Question: I am building a Windows Phone 8.1 (non SilverLight) application. I want my ToggleButtons to look different when toggled, so I have the following code:
'''
<Page.Resources>
<!-- Custom style for Windows.UI.Xaml.Controls.Primitives.ToggleButton -->
<Style TargetType="ToggleButton">
<Setter Property="Background" Value="{ThemeResource ToggleButtonBackgroundThemeBrush}" />
<Setter Property="Foreground" Value="{ThemeResource ToggleButtonForegroundThemeBrush}"/>
<Setter Property="BorderBrush" Value="{ThemeResource ToggleButtonBorderThemeBrush}" />
<Setter Property="BorderThickness" Value="{ThemeResource ToggleButtonBorderThemeThickness}" />
<Setter Property="Padding" Value="12,4,12,5" />
<Setter Property="HorizontalAlignment" Value="Left" />
<Setter Property="VerticalAlignment" Value="Center" />
<Setter Property="FontFamily" Value="{ThemeResource ContentControlThemeFontFamily}" />
<Setter Property="FontWeight" Value="SemiBold" />
<Setter Property="FontSize" Value="{ThemeResource ControlContentThemeFontSize}" />
<Setter Property="Template">
<Setter.Value>
<ControlTemplate TargetType="ToggleButton">
<Grid>
<VisualStateManager.VisualStateGroups>
<VisualStateGroup x:Name="CommonStates">
<VisualState x:Name="Normal" />
<VisualState x:Name="Checked">
<Storyboard>
<ObjectAnimationUsingKeyFrames Storyboard.TargetName="Border" Storyboard.TargetProperty="Background">
<DiscreteObjectKeyFrame KeyTime="0" Value="Yellow" />
</ObjectAnimationUsingKeyFrames>
<ObjectAnimationUsingKeyFrames Storyboard.TargetName="Border" Storyboard.TargetProperty="BorderThickness">
<DiscreteObjectKeyFrame KeyTime="0" Value="0" />
</ObjectAnimationUsingKeyFrames>
<ObjectAnimationUsingKeyFrames Storyboard.TargetName="Border" Storyboard.TargetProperty="BorderBrush">
<DiscreteObjectKeyFrame KeyTime="0" Value="{ThemeResource ToggleButtonCheckedBorderThemeBrush}" />
</ObjectAnimationUsingKeyFrames>
<ObjectAnimationUsingKeyFrames Storyboard.TargetName="ContentPresenter" Storyboard.TargetProperty="Foreground">
<DiscreteObjectKeyFrame KeyTime="0" Value="{ThemeResource ToggleButtonCheckedForegroundThemeBrush}" />
</ObjectAnimationUsingKeyFrames>
</Storyboard>
</VisualState>
</VisualStateGroup>
</VisualStateManager.VisualStateGroups>
<Border x:Name="Border"
Background="{TemplateBinding Background}"
BorderBrush="{TemplateBinding BorderBrush}"
BorderThickness="{TemplateBinding BorderThickness}"
Margin="3">
<ContentPresenter x:Name="ContentPresenter"
Content="{TemplateBinding Content}"
ContentTransitions="{TemplateBinding ContentTransitions}"
ContentTemplate="{TemplateBinding ContentTemplate}"
Margin="{TemplateBinding Padding}"
HorizontalAlignment="{TemplateBinding HorizontalContentAlignment}"
VerticalAlignment="{TemplateBinding VerticalContentAlignment}"
AutomationProperties.AccessibilityView="Raw"/>
</Border>
<Rectangle x:Name="FocusVisualWhite"
IsHitTestVisible="False"
Stroke="{ThemeResource FocusVisualWhiteStrokeThemeBrush}"
StrokeEndLineCap="Square"
StrokeDashArray="1,1"
Opacity="0"
StrokeDashOffset="1.5" />
<Rectangle x:Name="FocusVisualBlack"
IsHitTestVisible="False"
Stroke="{ThemeResource FocusVisualBlackStrokeThemeBrush}"
StrokeEndLineCap="Square"
StrokeDashArray="1,1"
Opacity="0"
StrokeDashOffset="0.5" />
</Grid>
</ControlTemplate>
</Setter.Value>
</Setter>
</Style>
</Page.Resources>
'''
This works, but it works on all 'ToggleButton's that I have on the page! As seen here:

How do I make this selective so that it only applies to the ToggleButton on the left (as an example).
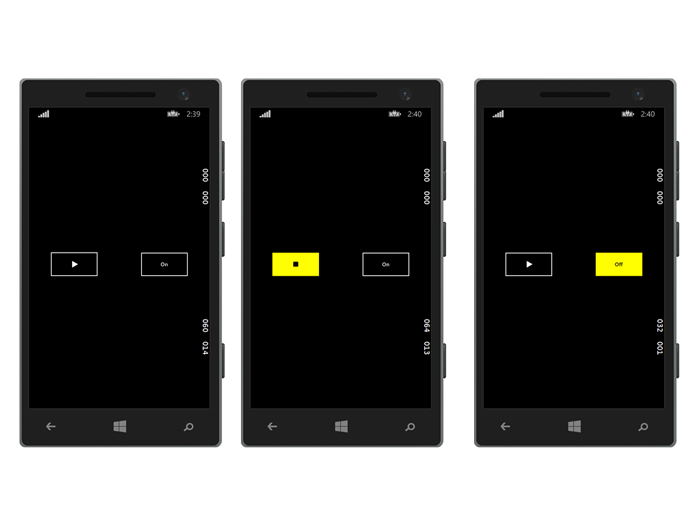
Answer: It is very simple just add key name to your style e.g
'''
<Style TargetType="ToggleButton" x:Key="MytoggleButton">
'''
Now for the toggle button you want to implement this style just reference the key.
'''
<ToggleButton Style="{StaticResource MytoggleButton}" ...>
'''